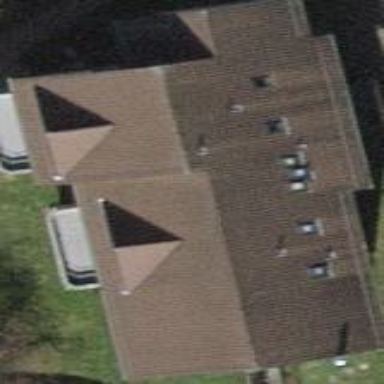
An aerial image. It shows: Gabled apartments building with roof tiles.